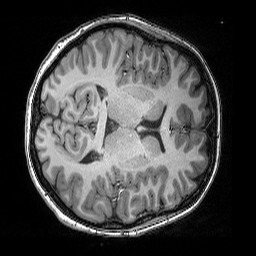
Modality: T1w
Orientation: axial
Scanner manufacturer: siemens
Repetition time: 2.25 s
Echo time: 0.00418 s